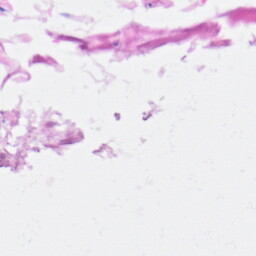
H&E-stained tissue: Heart